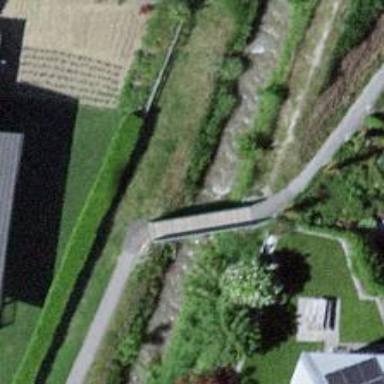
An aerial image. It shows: Footway bridge.